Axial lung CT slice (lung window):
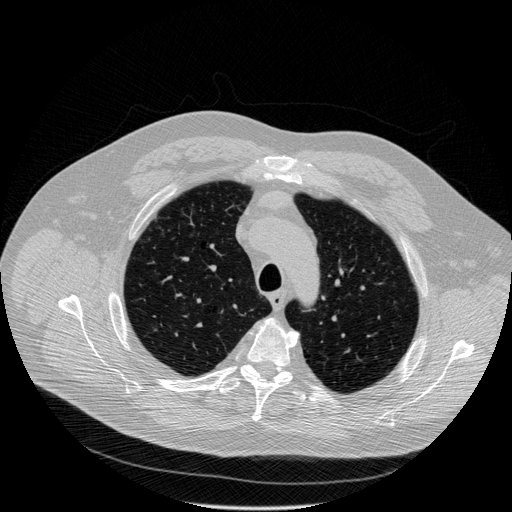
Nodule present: no